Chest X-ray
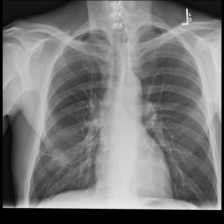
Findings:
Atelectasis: negative
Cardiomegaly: negative
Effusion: negative
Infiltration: negative
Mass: negative
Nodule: positive
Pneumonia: negative
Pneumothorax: negative
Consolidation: negative
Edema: negative
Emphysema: negative
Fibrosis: negative
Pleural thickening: negative
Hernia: negative